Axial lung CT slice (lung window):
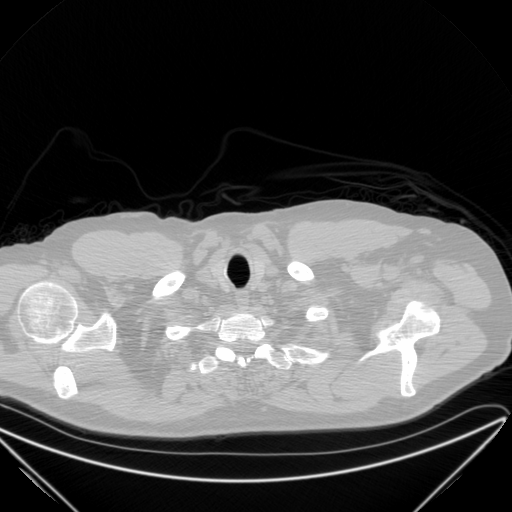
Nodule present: no